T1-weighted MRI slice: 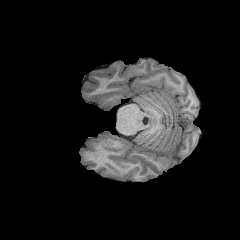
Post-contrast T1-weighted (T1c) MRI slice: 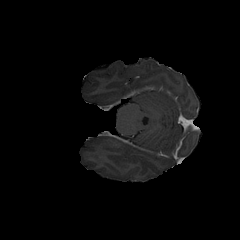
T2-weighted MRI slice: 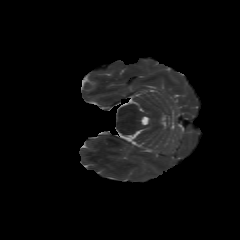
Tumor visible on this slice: no